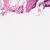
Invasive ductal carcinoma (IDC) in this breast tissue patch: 0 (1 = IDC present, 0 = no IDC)